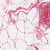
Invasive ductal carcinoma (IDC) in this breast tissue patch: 0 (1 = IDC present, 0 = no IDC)